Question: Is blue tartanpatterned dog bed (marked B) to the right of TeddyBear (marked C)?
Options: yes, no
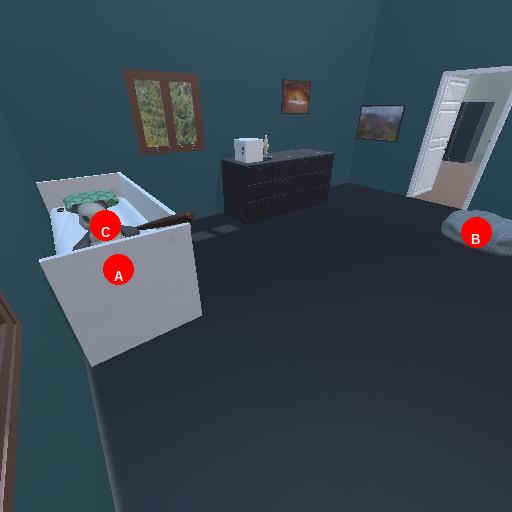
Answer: yes